Question: So the icon size goes too small and aligned far left after migrating to SDK 28 which is weird everything is working tried setting an empty project and just used a floating action button with an icon and after resizing the icon size goes weird like this in the image provided below.
Here is a picture of how it looks :

Tried setting the scale type attribute in the FAB to center and it didn't work also set it to fitcenter and it also did not work.
Here is my floating action button code :
'''
<com.google.android.material.floatingactionbutton.FloatingActionButton
android:id="@+id/fab2"
android:padding="0dp"
android:scaleType="fitCenter"
android:layout_gravity="center"
android:layout_width="@dimen/_63sdp"
android:layout_height="@dimen/_63sdp"
android:layout_marginStart="8dp"
android:layout_marginTop="8dp"
app:fabSize="auto"
android:clickable="true"
android:focusable="true"
app:srcCompat="@drawable/ic_brush"
app:layout_constraintStart_toStartOf="parent"
app:layout_constraintTop_toTopOf="parent" />
'''
The brush icon vector XML code :
'''
<vector android:height="24dp" android:tint="#F8F7FF"
android:viewportHeight="24.0" android:viewportWidth="24.0"
android:width="24dp" xmlns:android="http://schemas.android.com/apk/res/android">
<path android:fillColor="#FF000000" android:pathData="M7,14c-1.66,0 -3,1.34 -3,3 0,1.31 -1.16,2 -2,2 0.92,1.22 2.49,2 4,2 2.21,0 4,-1.79 4,-4 0,-1.66 -1.34,-3 -3,-3zM20.71,4.63l-1.34,-1.34c-0.39,-0.39 -1.02,-0.39 -1.41,0L9,12.25 11.75,15l8.96,-8.96c0.39,-0.39 0.39,-1.02 0,-1.41z"/>
</vector>
'''
Dimen is a library I'm using to adjust screen sizes but don't worry I also tried without it and the issue is still there.
It only worked well after I added (But it should work without that):
'''
fab.setScaleType(ImageView.ScaleType.FIT_CENTER);
fab2.setScaleType(ImageView.ScaleType.FIT_CENTER);
'''
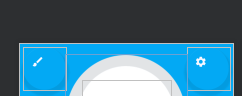
Answer: So if someone is having the same problem :
> Till now there is no good enough XML option to fix the issue (If you
know one please post an answer to the question it would be much appreciated )
But programmatically you can do this guys:
'''
FloatingActionButton fab = findViewById(R.id.fab);
fab.setScaleType(ImageView.ScaleType.FIT_CENTER);
'''